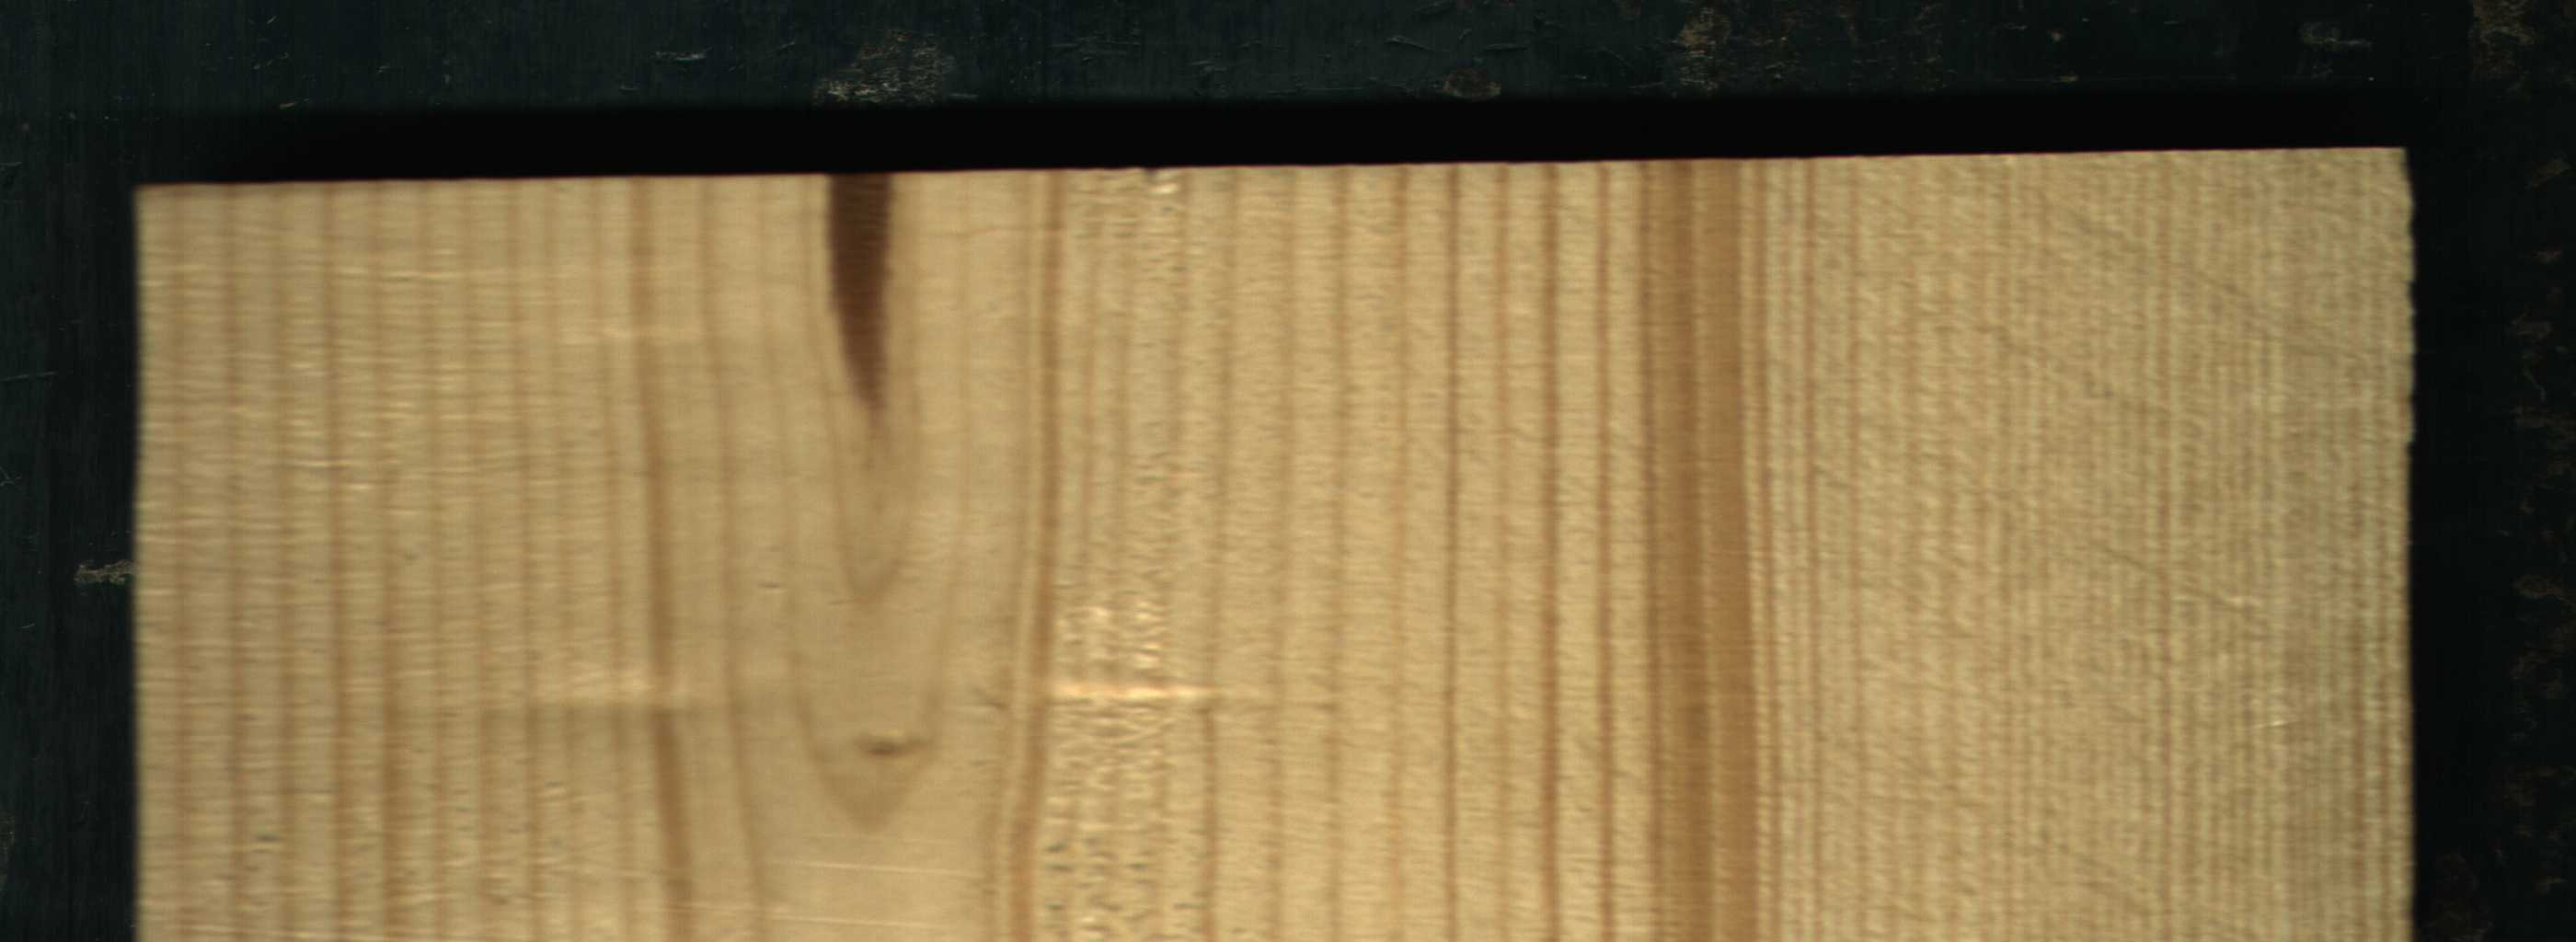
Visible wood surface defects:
Marrow